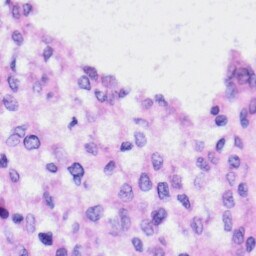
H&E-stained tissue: Liver